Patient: sex F, age 59
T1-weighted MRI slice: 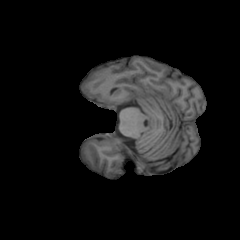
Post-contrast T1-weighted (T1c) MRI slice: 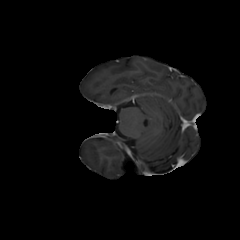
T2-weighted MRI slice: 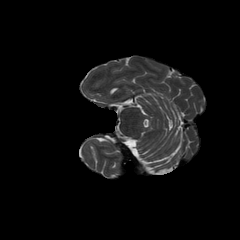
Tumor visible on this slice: no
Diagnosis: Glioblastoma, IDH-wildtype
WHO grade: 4